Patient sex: M
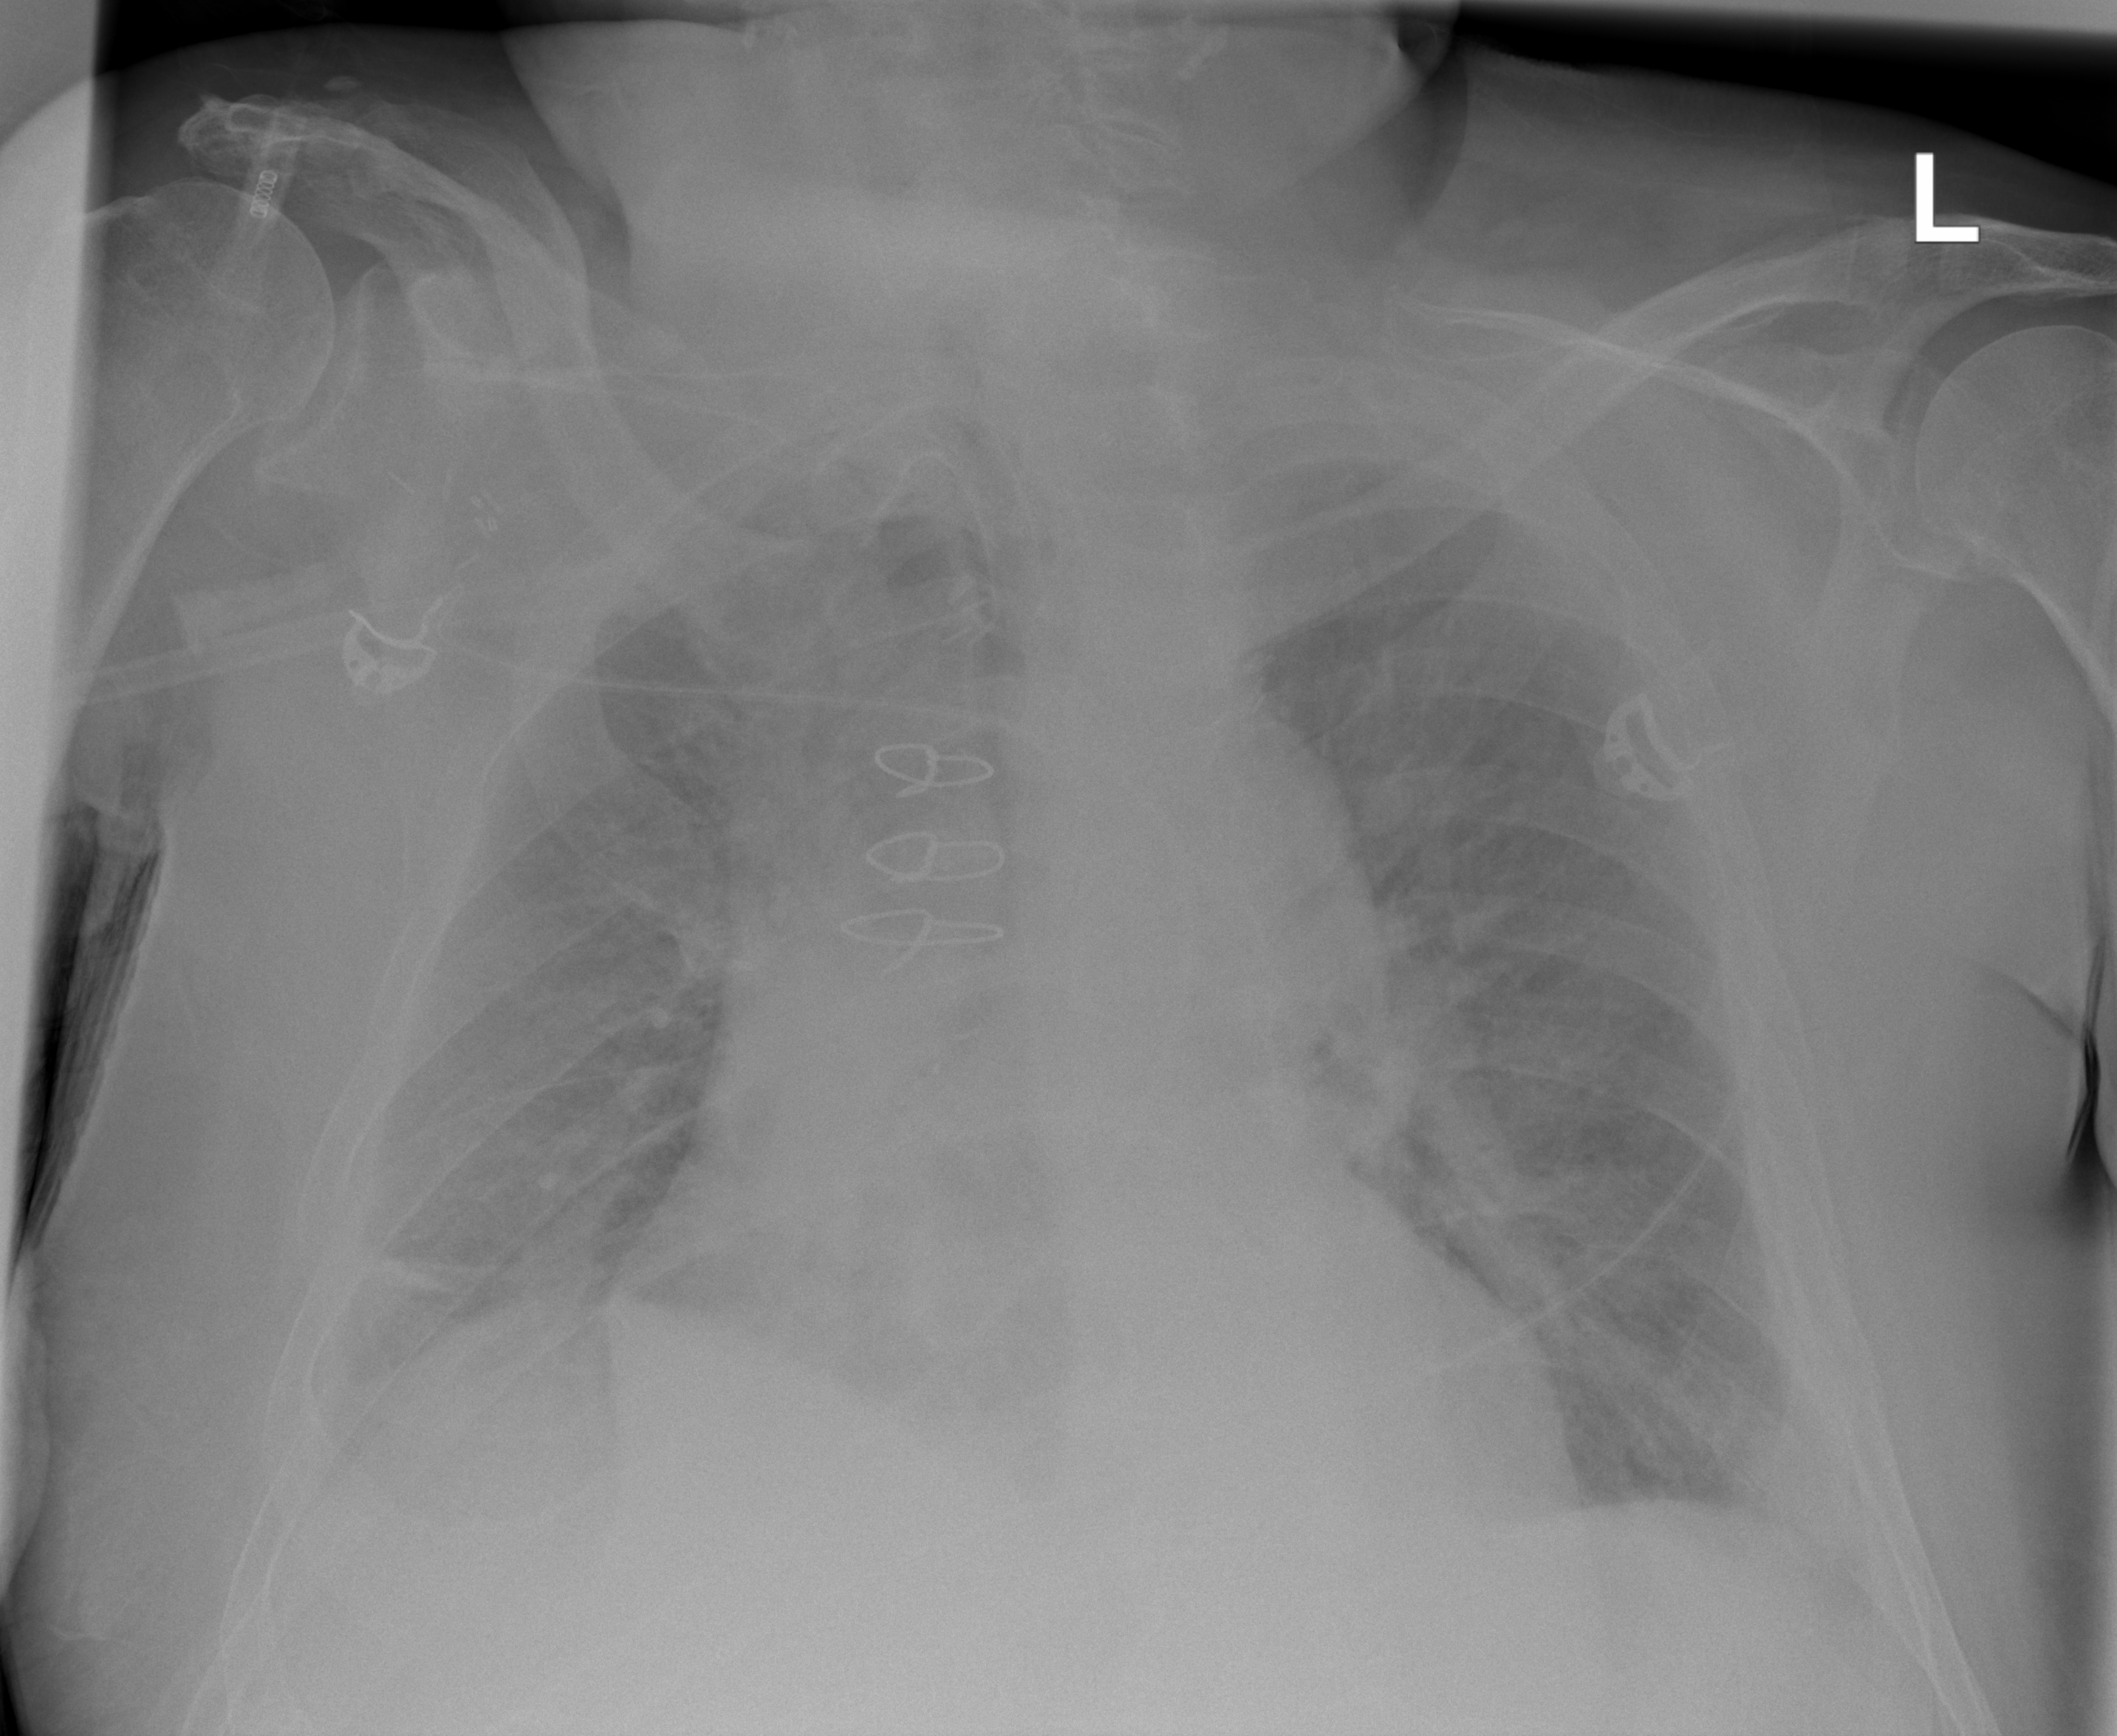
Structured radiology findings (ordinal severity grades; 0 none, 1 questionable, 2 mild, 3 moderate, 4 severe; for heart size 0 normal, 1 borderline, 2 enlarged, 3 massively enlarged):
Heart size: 2
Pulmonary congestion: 2
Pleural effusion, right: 2
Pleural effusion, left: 2
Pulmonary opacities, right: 2
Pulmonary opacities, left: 2
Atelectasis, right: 3
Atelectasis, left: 2